Interaction volume radius: 10 \u00c5
Interaction volume height: 15 \u00c5
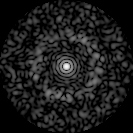
Disorder parameter: 0.8569